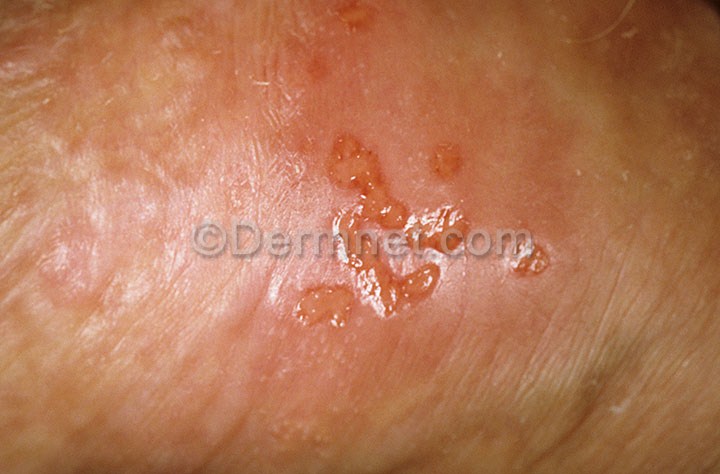
Disease: Warts Molluscum and other Viral Infections